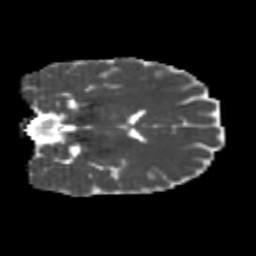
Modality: MD
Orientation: coronal
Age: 22
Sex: female
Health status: healthy
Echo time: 0.074 s